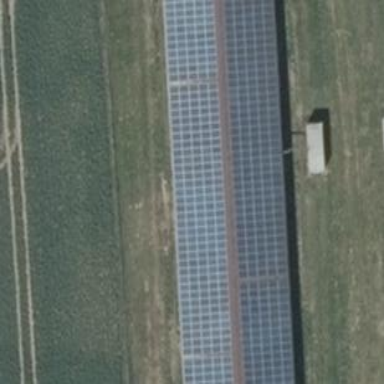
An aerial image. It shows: Solar-powered generator using photovoltaic technology. This small installation generates electricity through solar photovoltaic panels.